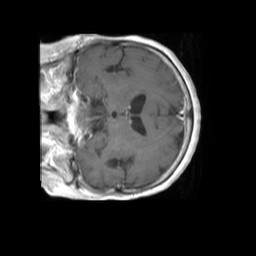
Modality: T1w
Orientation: coronal
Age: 74
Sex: male
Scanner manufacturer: philips
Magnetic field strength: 1.5 T
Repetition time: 0.55 s
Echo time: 0.015 s